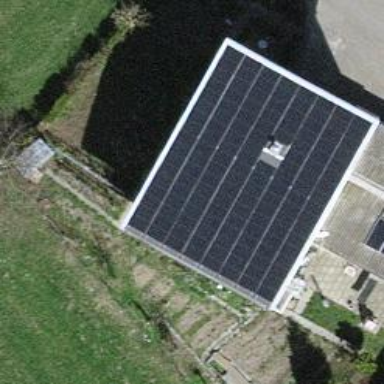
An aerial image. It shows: Solar photovoltaic panel generator.